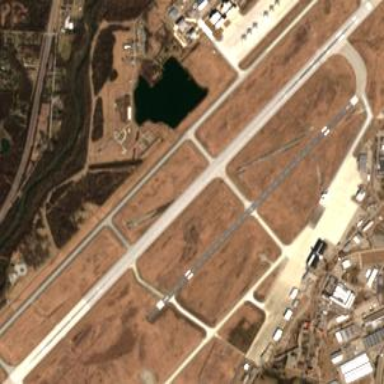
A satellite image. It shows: Area designated as runway within airport.